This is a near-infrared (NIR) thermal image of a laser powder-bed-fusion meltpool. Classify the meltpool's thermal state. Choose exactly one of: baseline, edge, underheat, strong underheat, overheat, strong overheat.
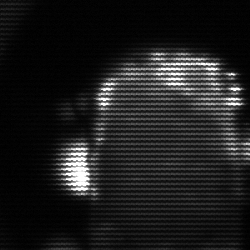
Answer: baseline